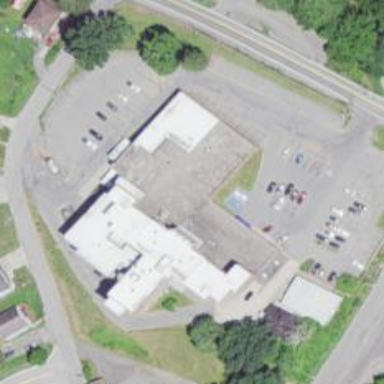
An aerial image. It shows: Hospital building.